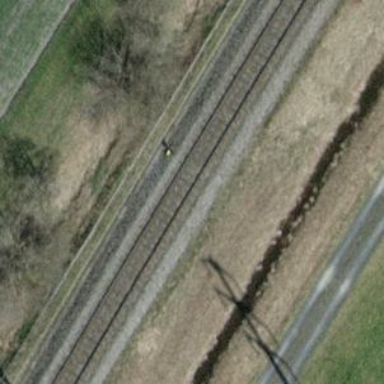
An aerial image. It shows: Electrified contact line.